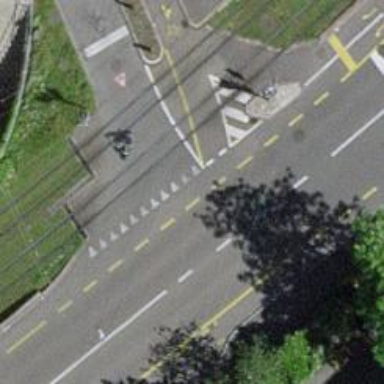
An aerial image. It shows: Residential road with asphalt surface and opposite cycleway.